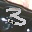
Label: 3